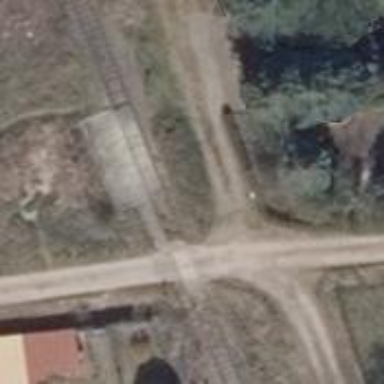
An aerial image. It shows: Public transport stop position along the railway.